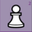
Piece: wP